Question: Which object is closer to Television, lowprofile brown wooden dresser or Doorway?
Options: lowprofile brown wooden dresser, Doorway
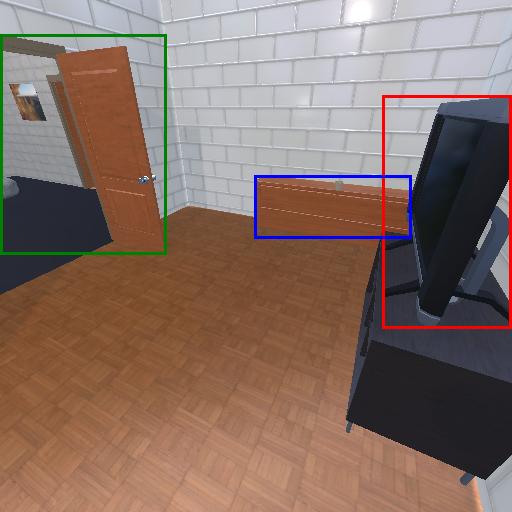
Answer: lowprofile brown wooden dresser